Interaction volume radius: 5 \u00c5
Interaction volume height: 35 \u00c5
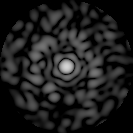
Disorder parameter: 0.812